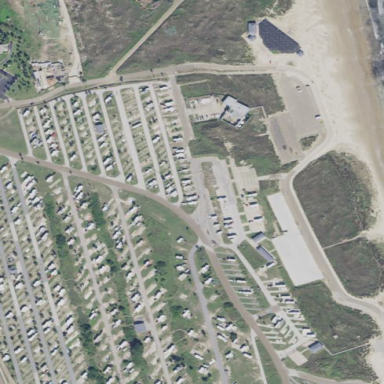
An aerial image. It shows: Caravan site for tourism.